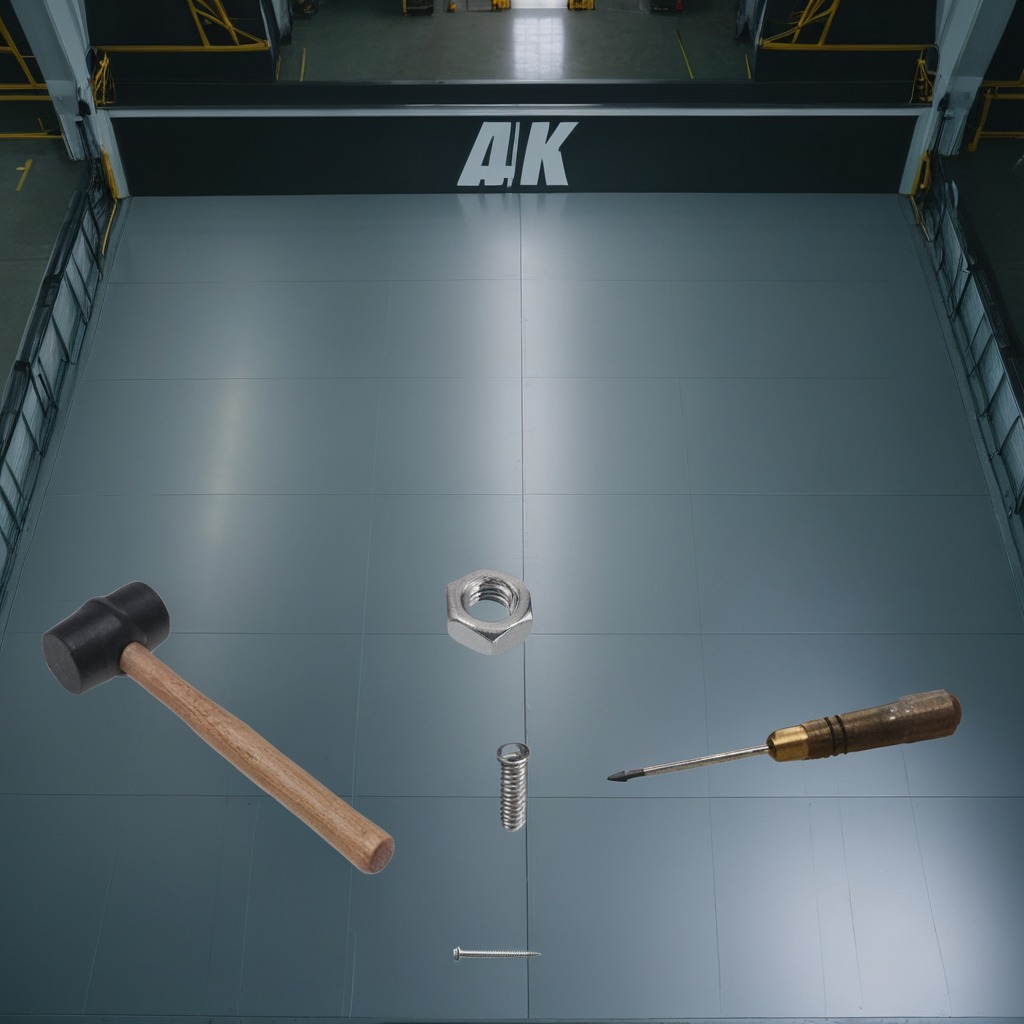
A hammer, a metal machine screw, a coiled metal spring, a screwdriver, and a metal nut are lying on the toolbox surface in an airplane hangar workshop 8K.